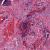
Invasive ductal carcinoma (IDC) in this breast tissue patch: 1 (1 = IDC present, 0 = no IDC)